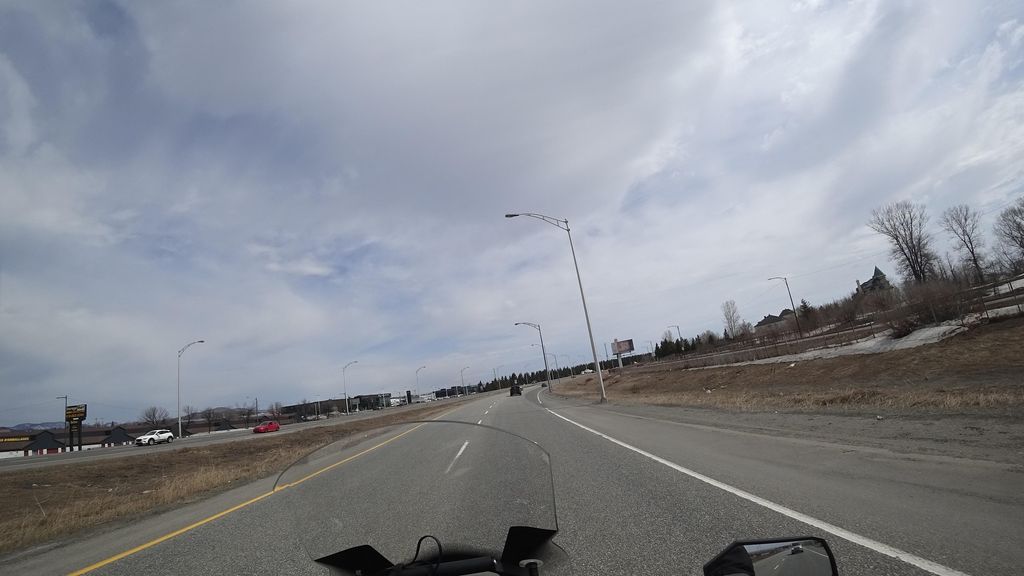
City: quebec_city